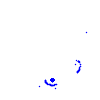
Particle: kaon